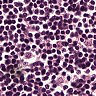
Metastatic tissue present: no